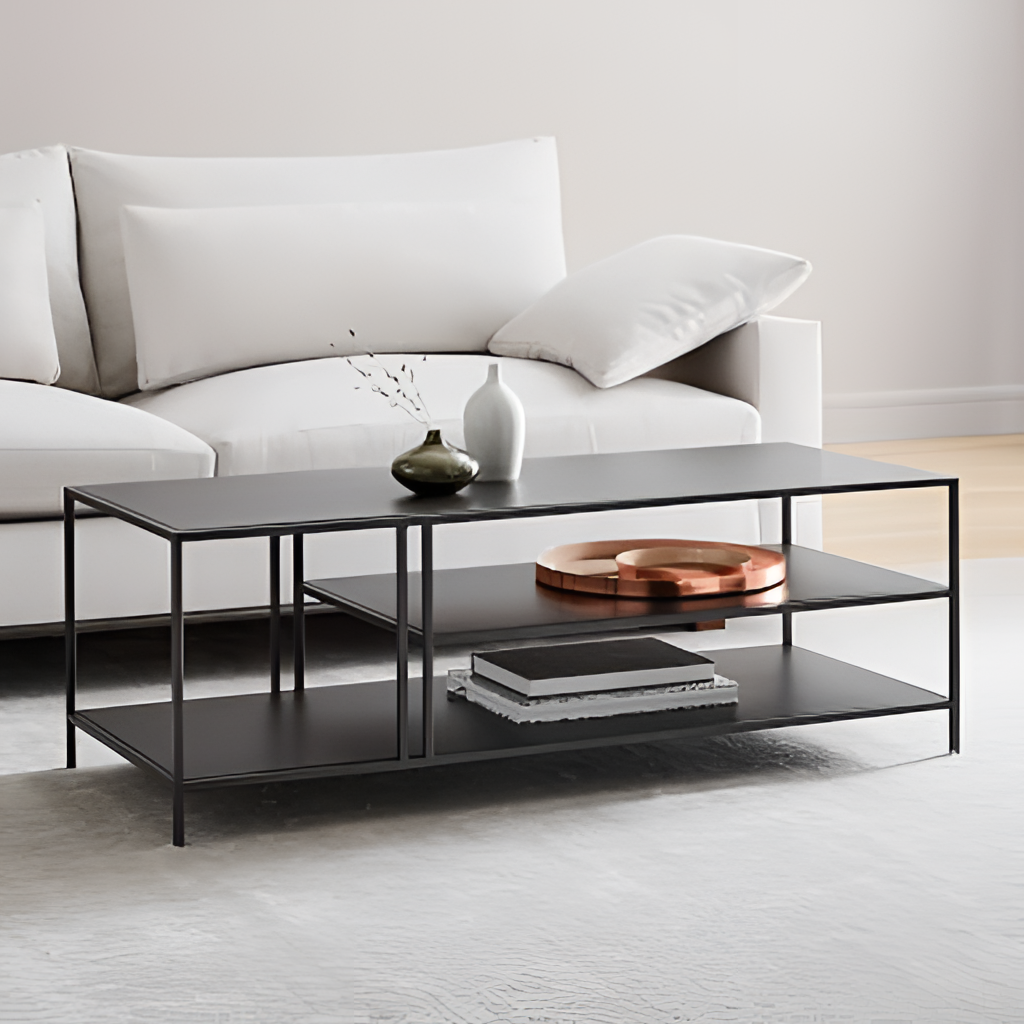
metal coffee table, living room, contemporary, beige wood flooring, with plank pattern, beige paint wallpaper, with solid pattern